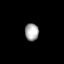
Tissue: lung
Cell type: Endothelial cells
Senescence score: 0.5587
Nuclear area (px): 235
Mean DAPI intensity: 167.898